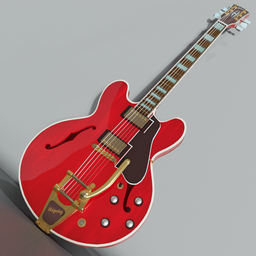
Label: electronics